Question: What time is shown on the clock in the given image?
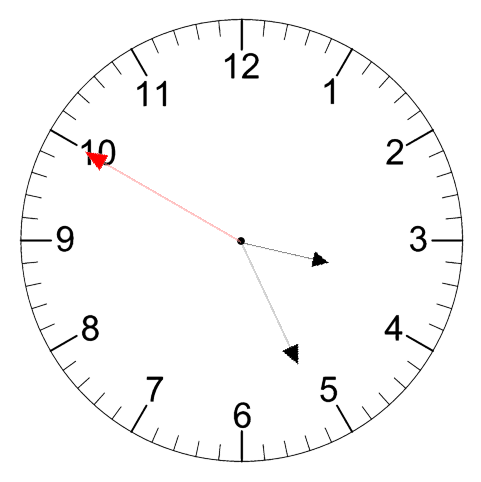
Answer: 03:25:50